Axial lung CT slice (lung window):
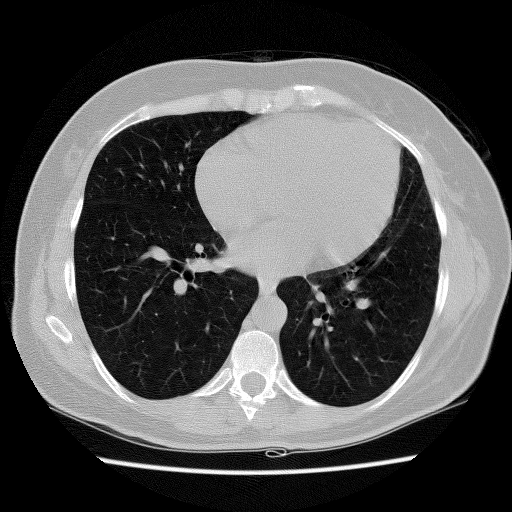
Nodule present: no